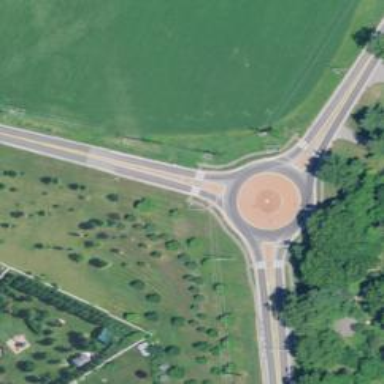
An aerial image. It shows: Secondary road with asphalt surface leading to roundabout junction.